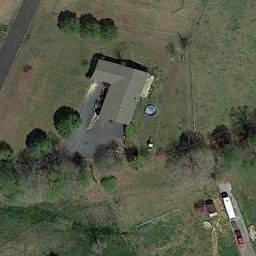
Label: residential